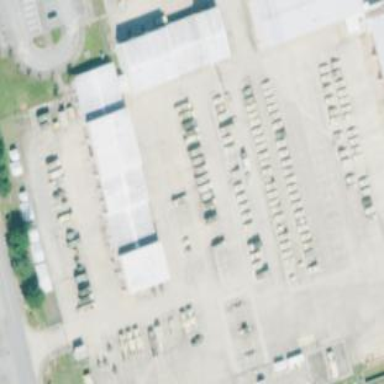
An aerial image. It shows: Warehouse.